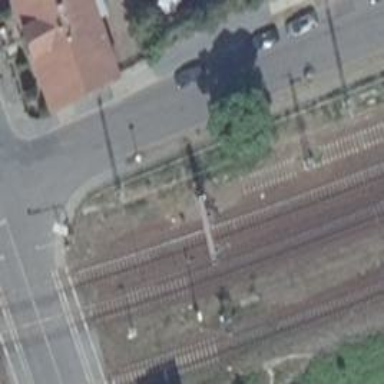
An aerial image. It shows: Railway signal.